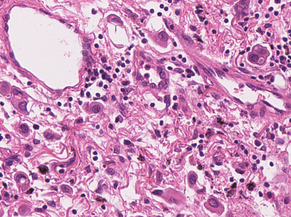
Tumor epithelial tissue: yes
Tumor-associated stroma tissue: yes
Normal tissue: no